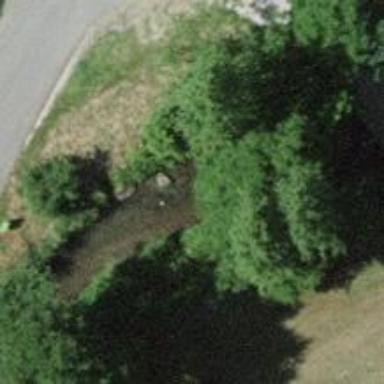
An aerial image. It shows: Pole supporting roof covering pipeline marker.